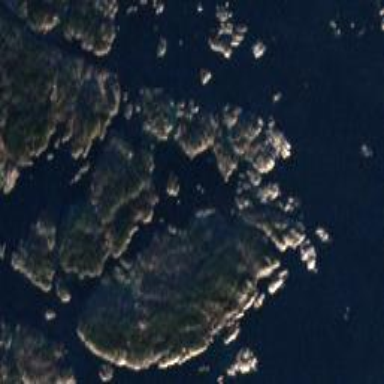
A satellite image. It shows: Island with natural coastline.